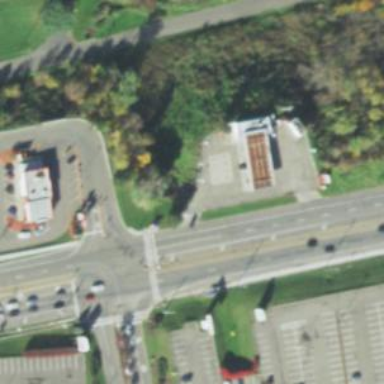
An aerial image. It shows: Fuel station.